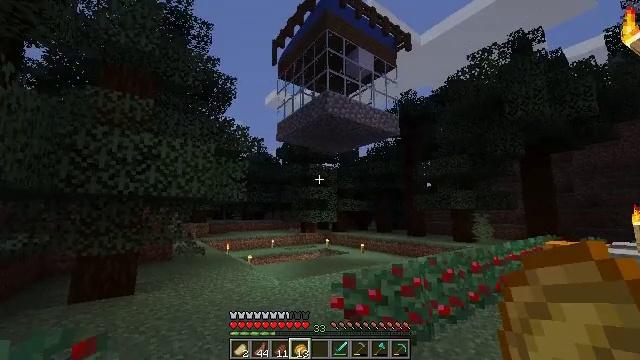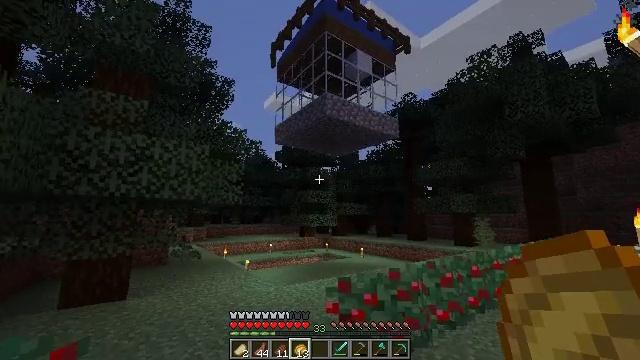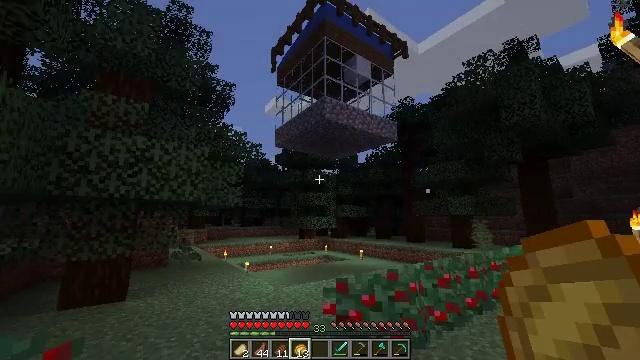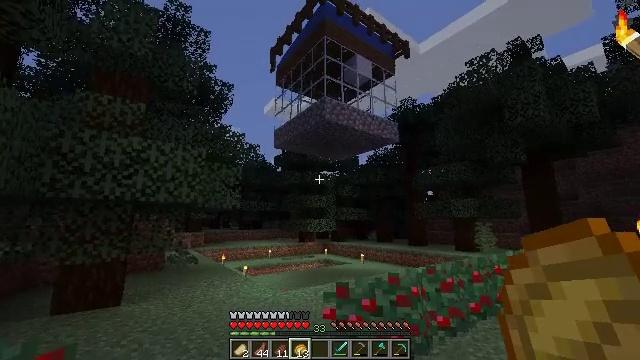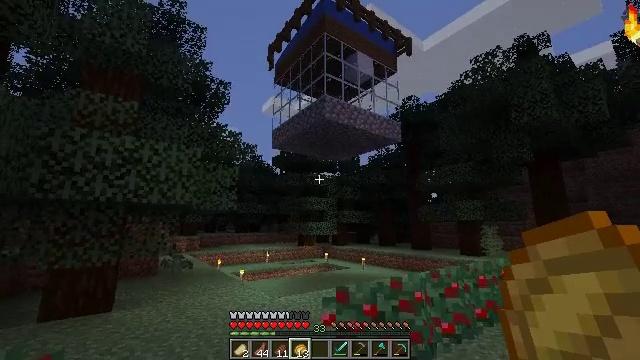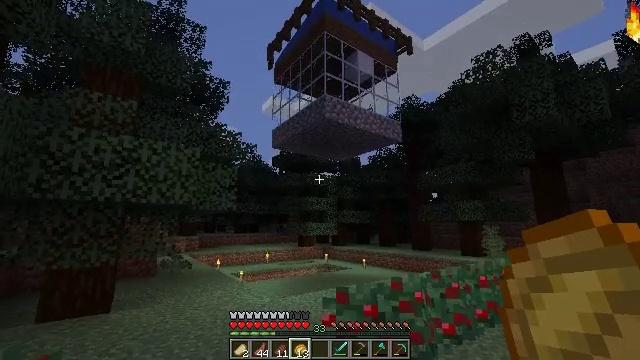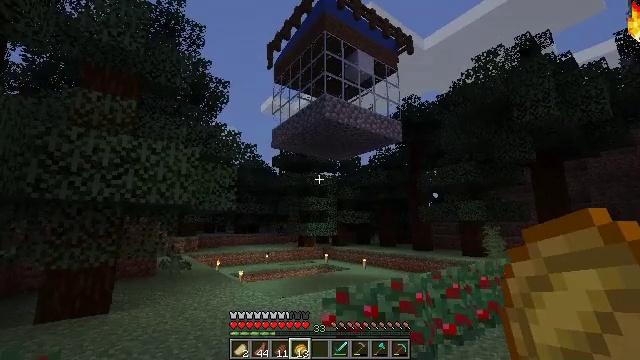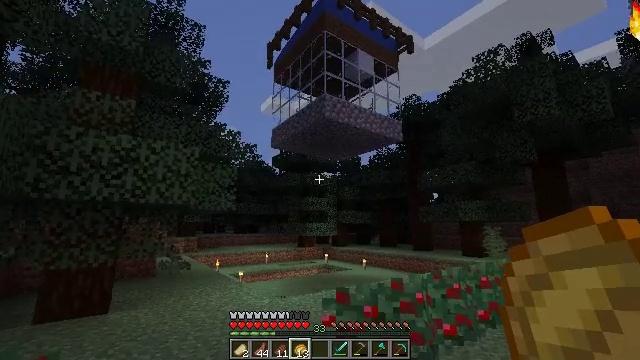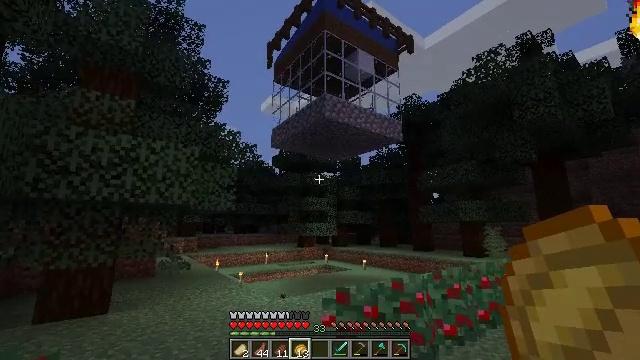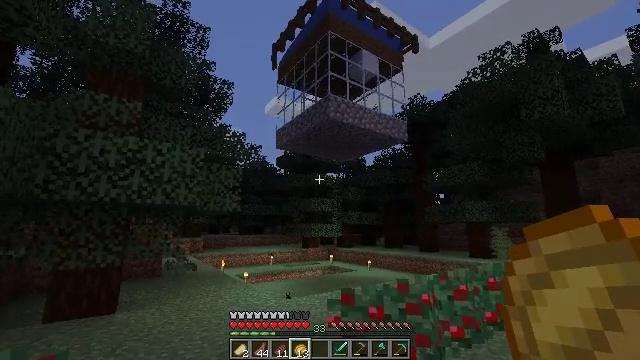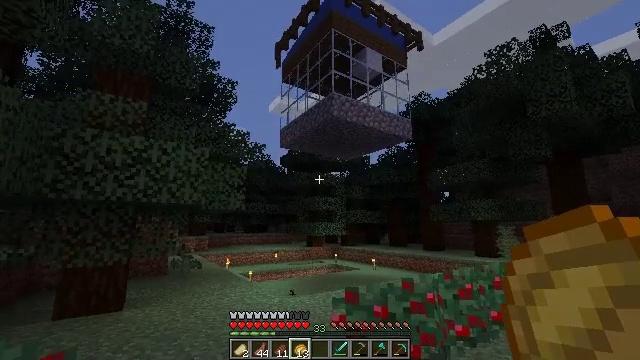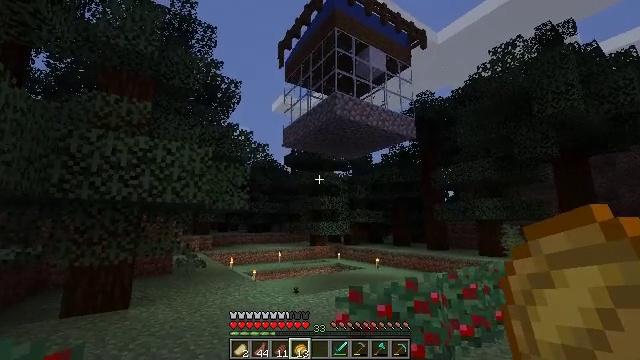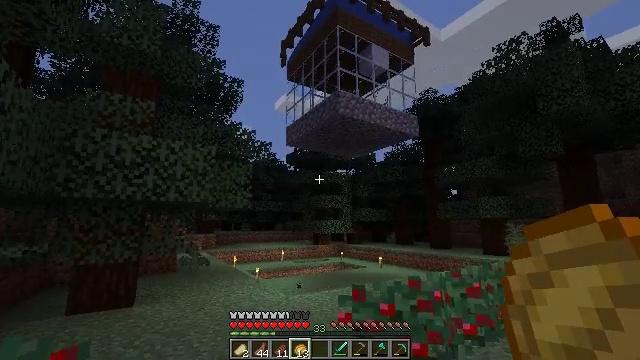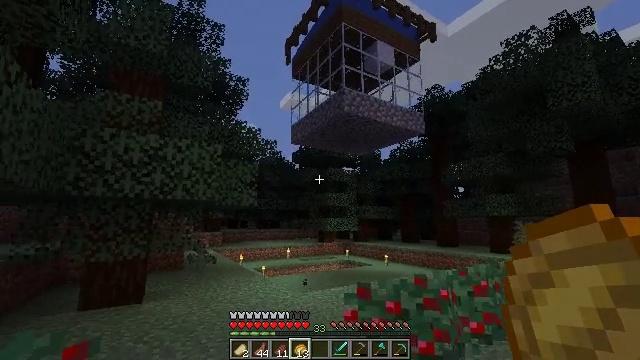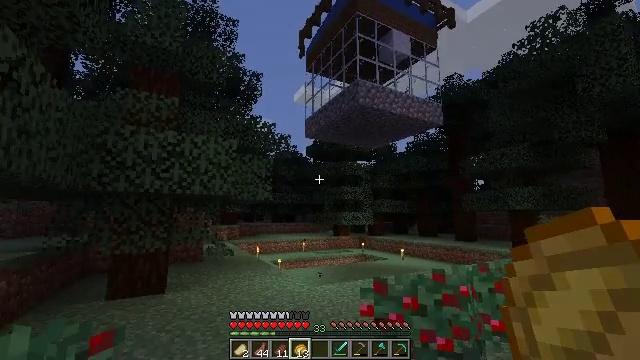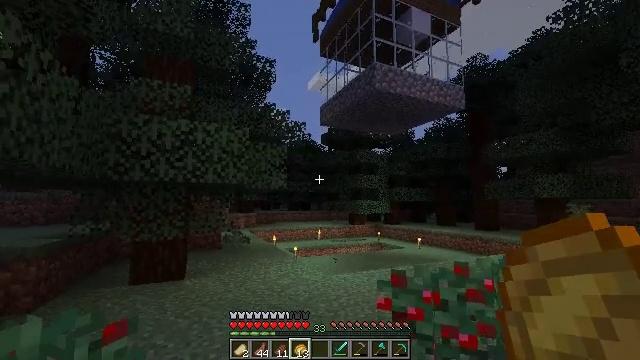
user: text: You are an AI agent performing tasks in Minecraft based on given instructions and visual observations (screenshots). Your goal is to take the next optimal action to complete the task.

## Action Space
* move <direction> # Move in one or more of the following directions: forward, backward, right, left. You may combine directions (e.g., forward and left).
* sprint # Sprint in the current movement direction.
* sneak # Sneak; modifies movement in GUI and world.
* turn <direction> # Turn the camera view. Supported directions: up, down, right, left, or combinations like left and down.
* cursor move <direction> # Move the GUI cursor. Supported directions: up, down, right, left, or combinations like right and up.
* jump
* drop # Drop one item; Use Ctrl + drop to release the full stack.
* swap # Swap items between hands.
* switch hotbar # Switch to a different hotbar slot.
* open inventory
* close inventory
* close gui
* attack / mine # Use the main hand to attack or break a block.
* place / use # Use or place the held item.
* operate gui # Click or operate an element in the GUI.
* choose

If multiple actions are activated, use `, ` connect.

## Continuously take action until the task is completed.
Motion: motion action
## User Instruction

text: Retrieve carrots by attacking the plant.
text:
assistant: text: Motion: no_op
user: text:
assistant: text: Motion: no_op
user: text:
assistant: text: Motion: no_op
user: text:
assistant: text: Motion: no_op
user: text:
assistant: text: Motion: no_op
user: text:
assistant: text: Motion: no_op
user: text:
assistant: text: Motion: no_op
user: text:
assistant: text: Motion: no_op
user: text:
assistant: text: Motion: turn left
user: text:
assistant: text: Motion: no_op
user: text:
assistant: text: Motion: no_op
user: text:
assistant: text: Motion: no_op
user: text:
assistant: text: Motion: turn left
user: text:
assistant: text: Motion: move forward, turn left and down
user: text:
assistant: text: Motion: move forward, turn left and down
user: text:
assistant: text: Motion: move forward, turn left and down
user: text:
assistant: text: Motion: move forward, turn down
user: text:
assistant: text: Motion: move forward
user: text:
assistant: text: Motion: move forward, sprint
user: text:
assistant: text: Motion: move forward, sprint
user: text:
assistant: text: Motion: move forward, sprint
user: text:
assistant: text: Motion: move forward
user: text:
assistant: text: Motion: move forward
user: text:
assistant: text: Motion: move forward
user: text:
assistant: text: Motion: move forward
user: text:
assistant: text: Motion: move forward
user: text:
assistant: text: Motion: move forward
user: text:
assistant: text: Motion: move forward
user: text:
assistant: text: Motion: move forward
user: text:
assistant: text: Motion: move forward